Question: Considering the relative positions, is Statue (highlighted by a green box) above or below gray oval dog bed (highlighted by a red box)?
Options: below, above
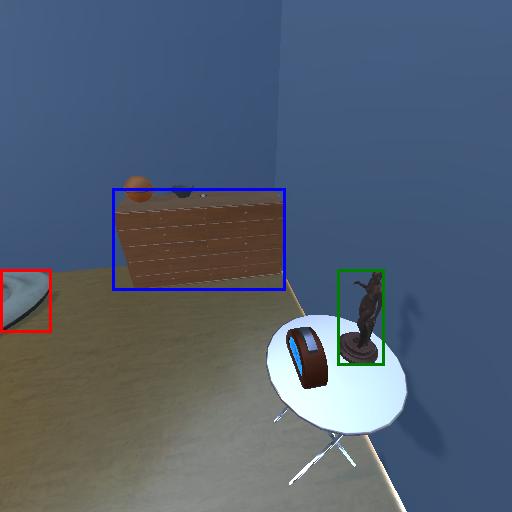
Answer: below